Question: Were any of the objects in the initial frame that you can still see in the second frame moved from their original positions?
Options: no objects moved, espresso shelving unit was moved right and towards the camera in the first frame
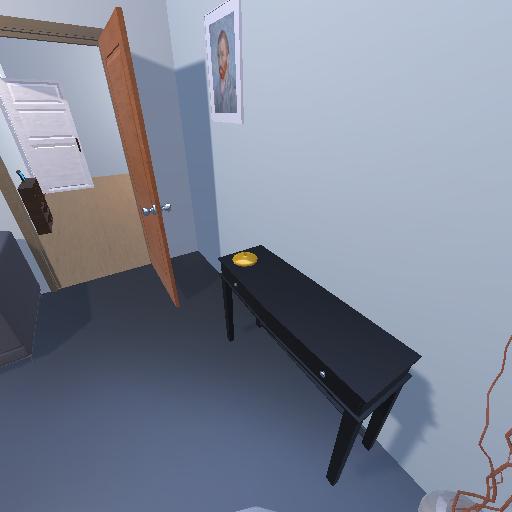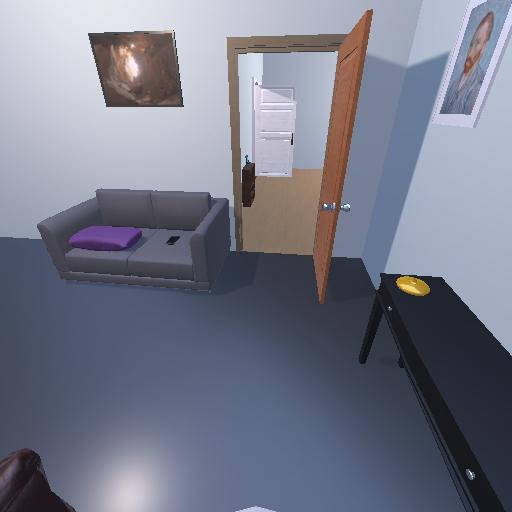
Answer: no objects moved